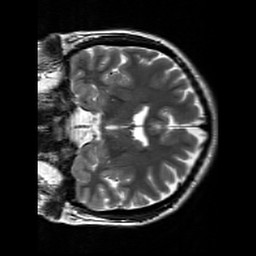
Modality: T2w
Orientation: coronal
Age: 26
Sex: female
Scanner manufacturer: siemens
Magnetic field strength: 3 T
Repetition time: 7 s
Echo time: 0.09 s